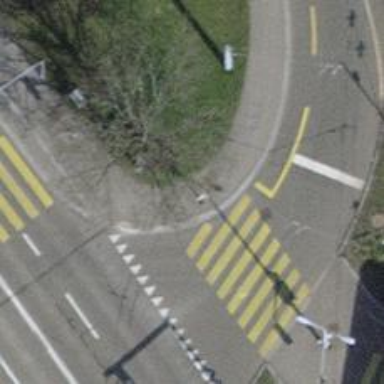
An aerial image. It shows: Asphalt footway with zebra crossing.